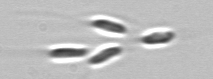
Label: Dinobryon